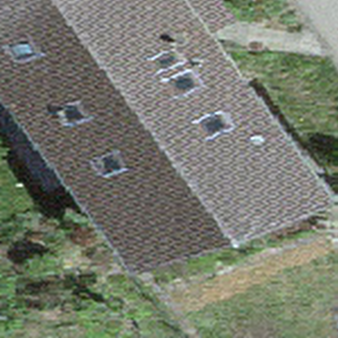
Label: other